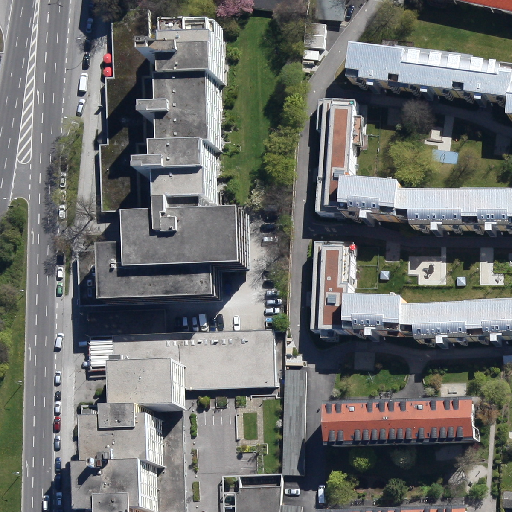
Referring expression: sidewalk